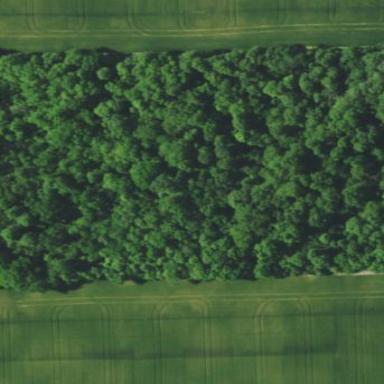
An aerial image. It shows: Beautiful woodland area.